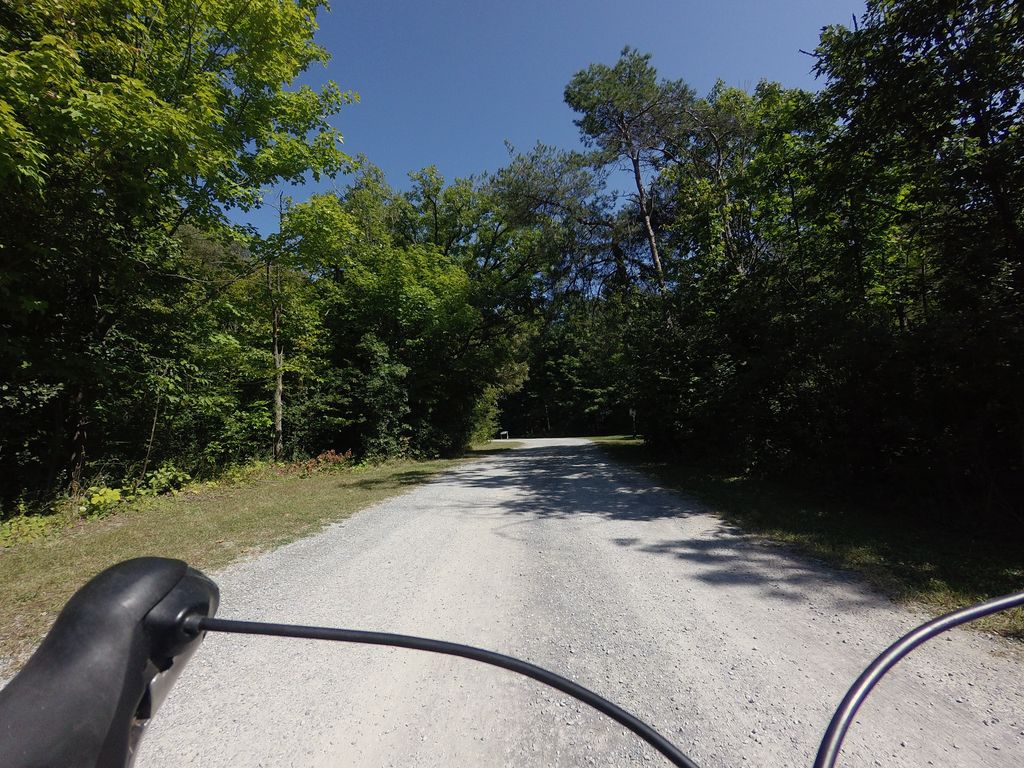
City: ottawa-gatineau